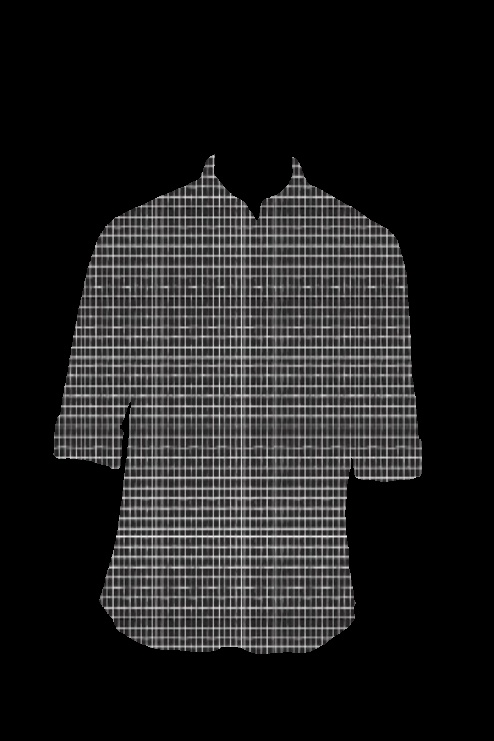
black white men s tee